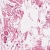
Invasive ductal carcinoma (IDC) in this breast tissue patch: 0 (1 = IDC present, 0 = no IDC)